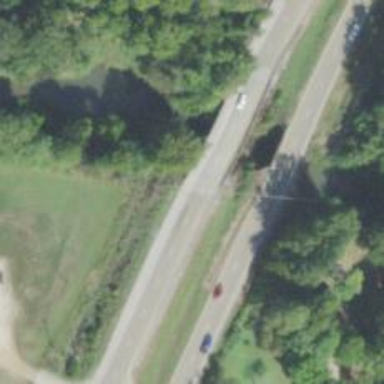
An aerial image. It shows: Bridge on trunk highway with dual carriageway.